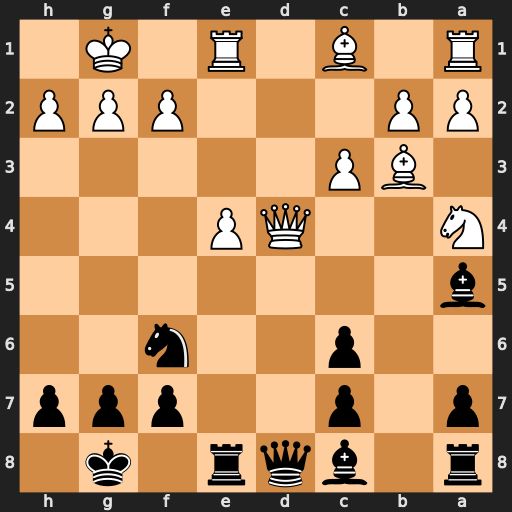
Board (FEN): r1bqr1k1/p1p2ppp/2p2n2/b7/N2QP3/1BP5/PP3PPP/R1B1R1K1
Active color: b
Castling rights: -
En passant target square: -
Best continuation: Qxd4 cxd4 Bxe1